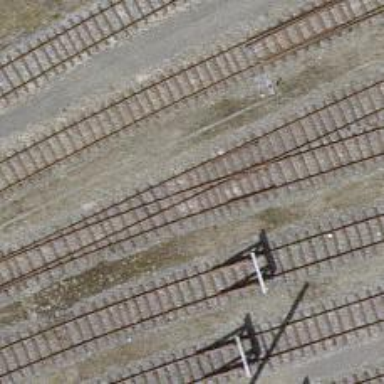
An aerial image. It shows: Railway yard.